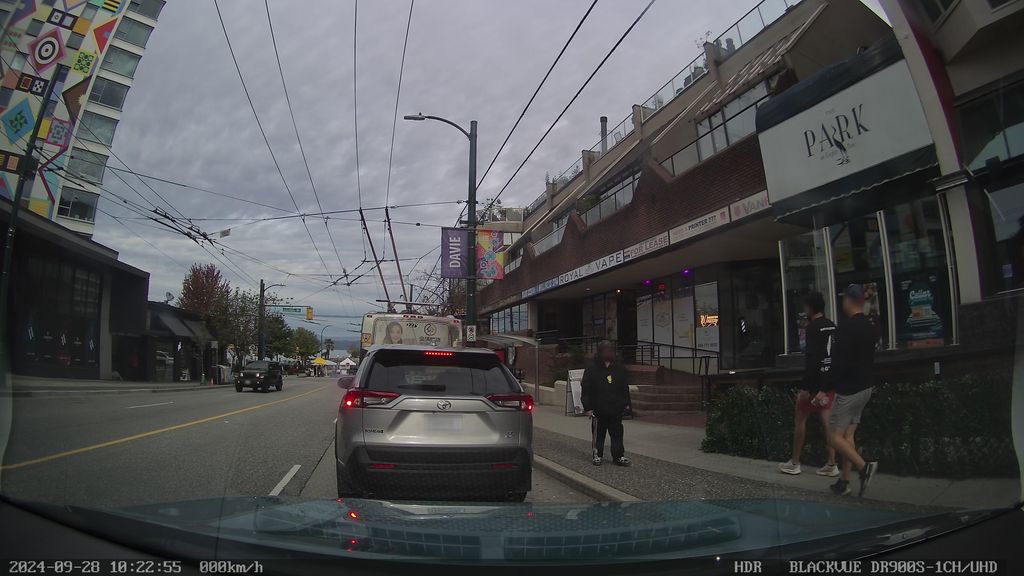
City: vancouver